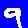
Digit: 9